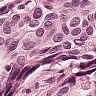
Metastatic tissue present: yes